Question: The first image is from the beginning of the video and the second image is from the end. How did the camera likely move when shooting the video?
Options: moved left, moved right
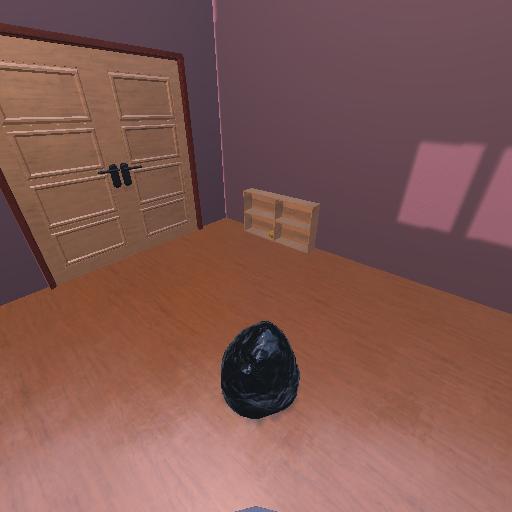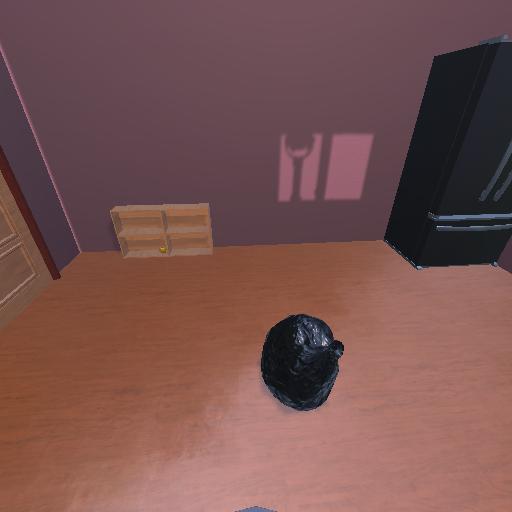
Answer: moved left